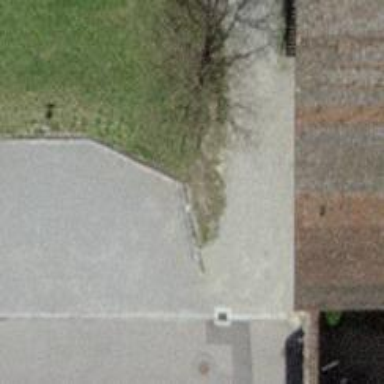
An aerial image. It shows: Bicycle parking area with wall loops.